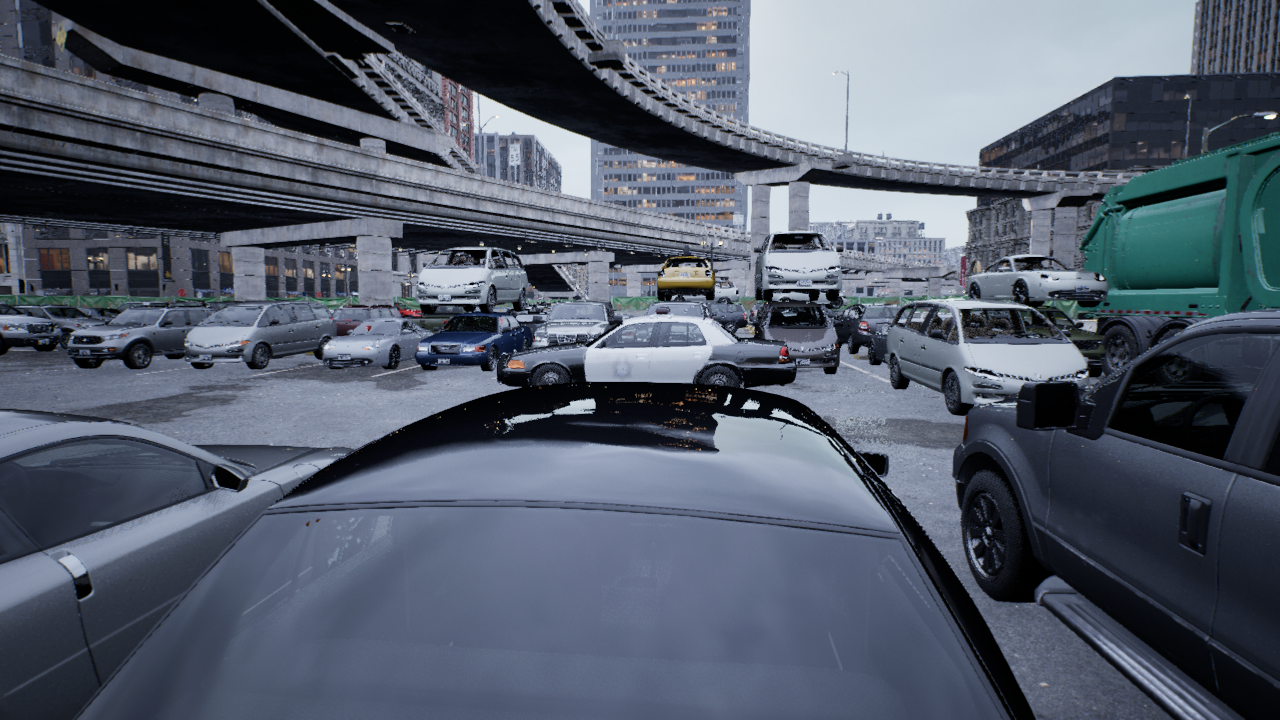
Venue: arterial
Lighting: overcast
Vehicle rig: sedan